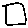
Label: square